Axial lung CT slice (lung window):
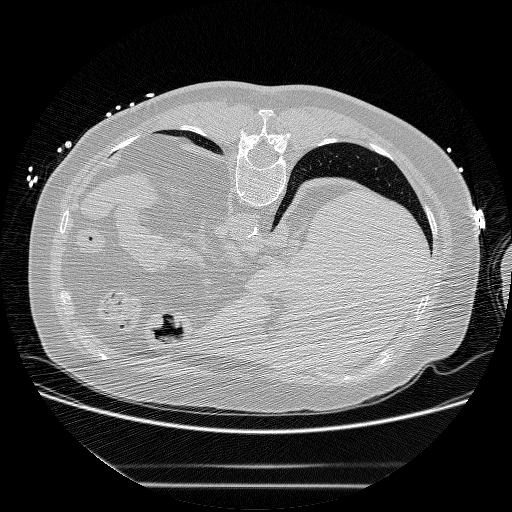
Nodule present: no